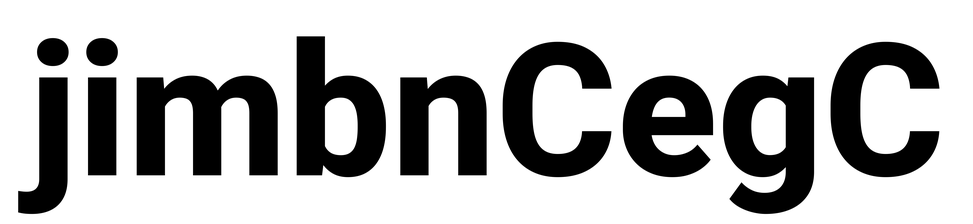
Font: Roboto_ExtraBold